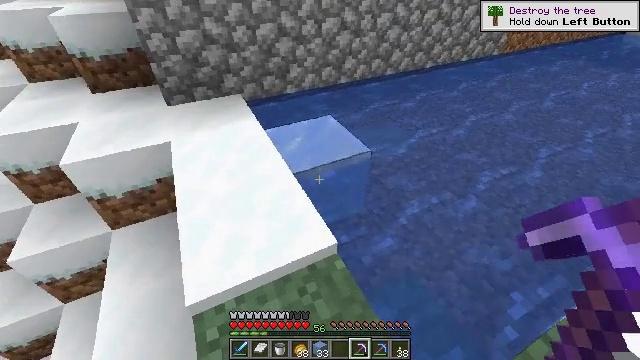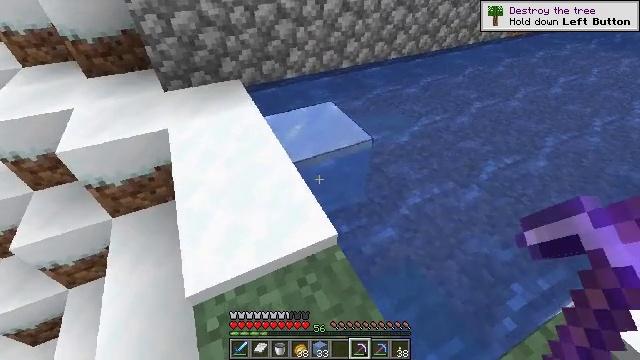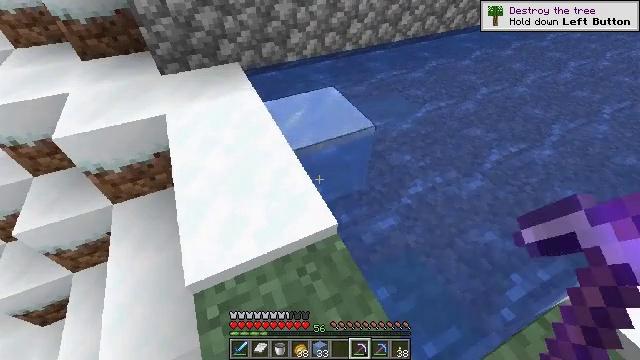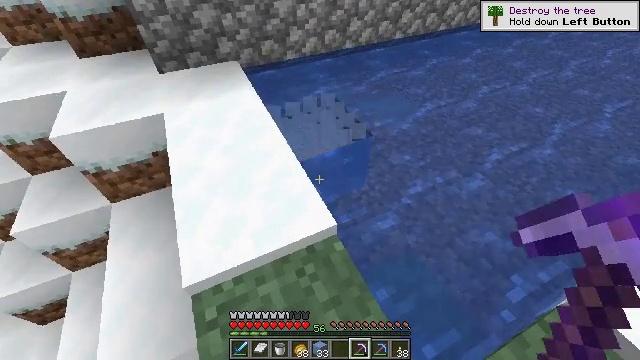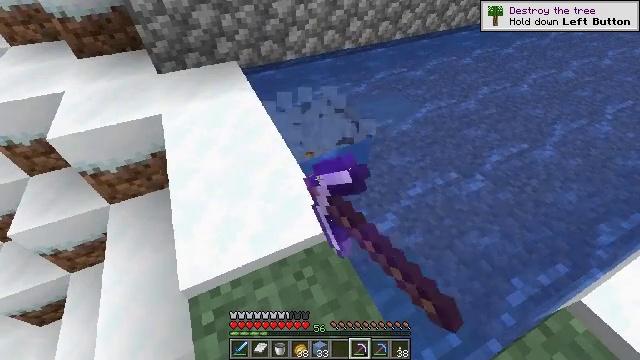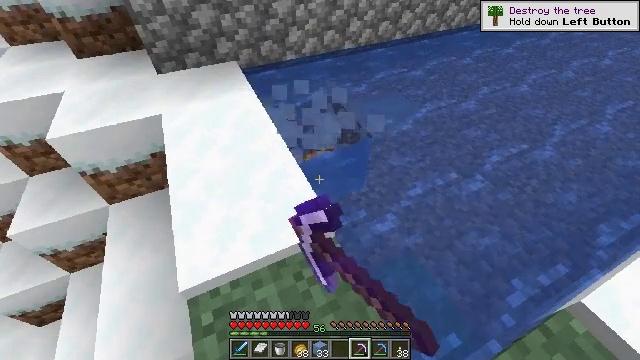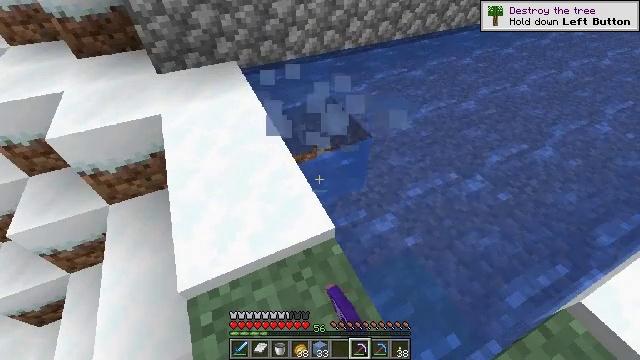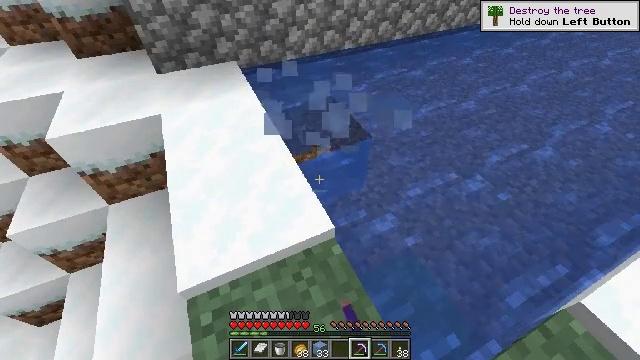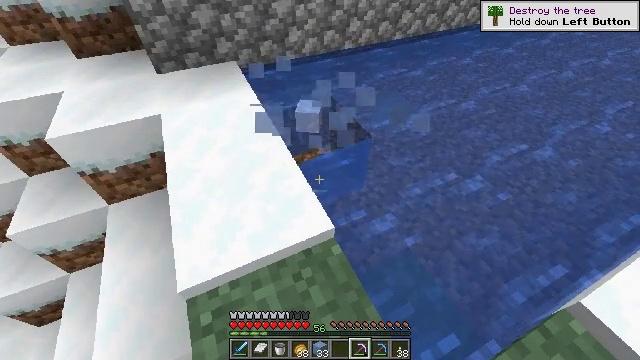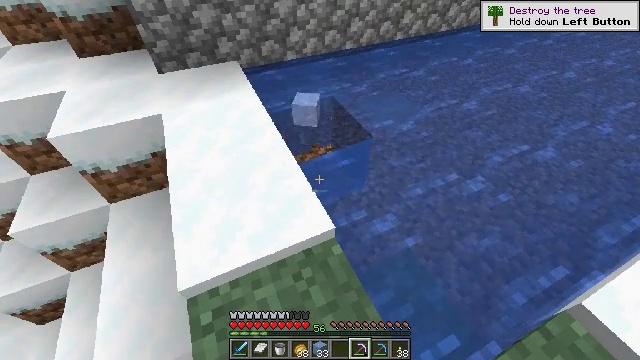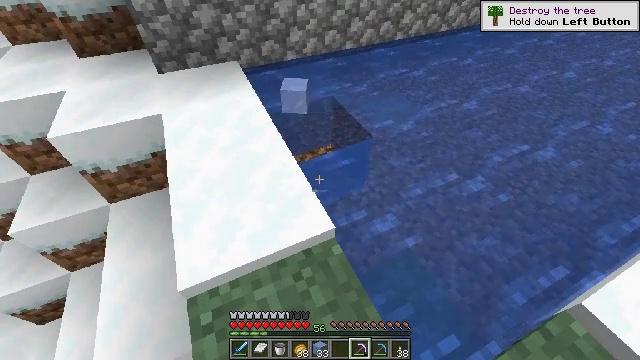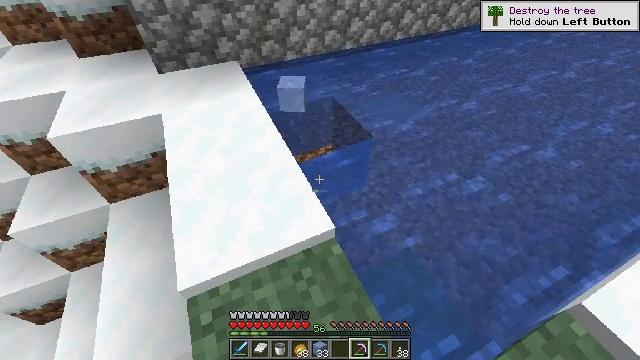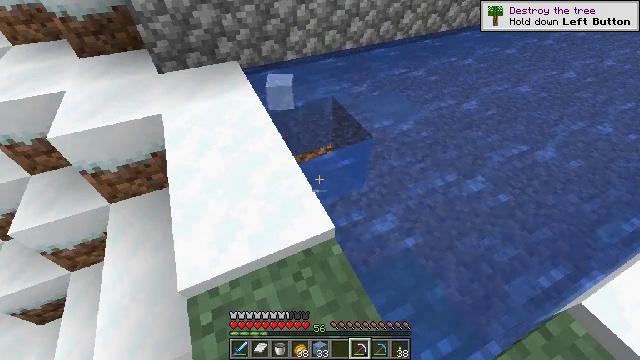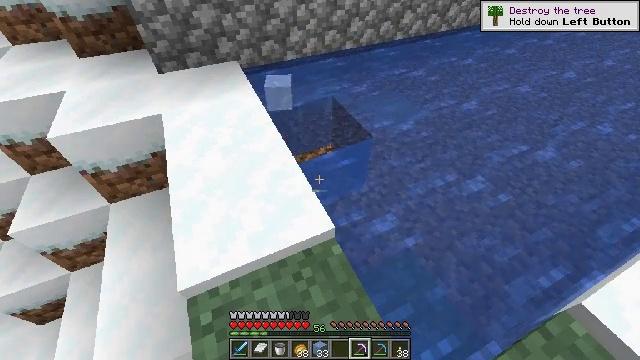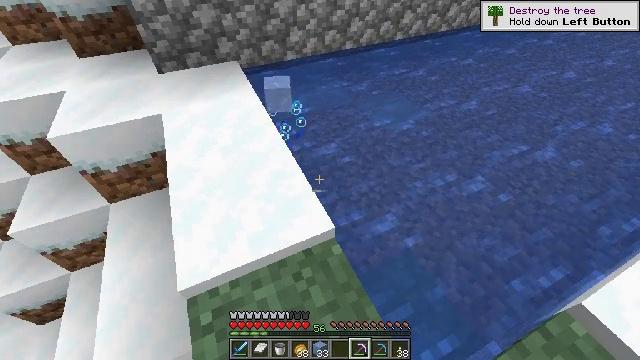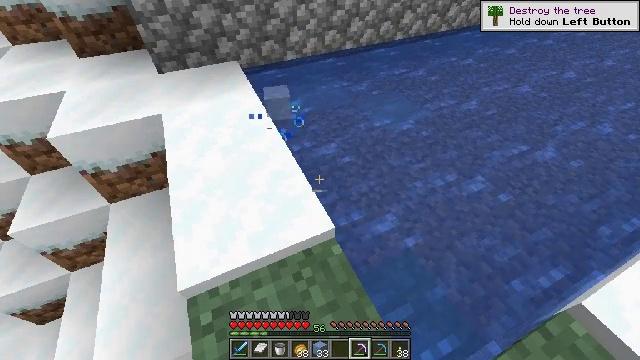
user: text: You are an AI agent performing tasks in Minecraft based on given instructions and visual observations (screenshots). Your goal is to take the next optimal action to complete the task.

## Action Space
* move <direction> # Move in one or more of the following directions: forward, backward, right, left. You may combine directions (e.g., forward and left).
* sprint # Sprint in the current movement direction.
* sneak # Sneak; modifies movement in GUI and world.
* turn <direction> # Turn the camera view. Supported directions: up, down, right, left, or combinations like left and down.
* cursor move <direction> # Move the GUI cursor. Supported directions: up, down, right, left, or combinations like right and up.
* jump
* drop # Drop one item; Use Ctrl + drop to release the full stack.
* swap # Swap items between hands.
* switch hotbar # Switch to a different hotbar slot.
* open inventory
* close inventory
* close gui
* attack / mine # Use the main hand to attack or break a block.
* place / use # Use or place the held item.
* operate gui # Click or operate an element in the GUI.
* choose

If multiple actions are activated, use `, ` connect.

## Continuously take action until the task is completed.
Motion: motion action
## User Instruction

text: Gather ice for building or crafting.
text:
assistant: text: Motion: turn down
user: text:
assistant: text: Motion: turn down
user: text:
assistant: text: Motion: attack / mine
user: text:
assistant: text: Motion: attack / mine
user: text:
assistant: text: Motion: attack / mine
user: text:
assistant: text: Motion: no_op
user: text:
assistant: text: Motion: no_op
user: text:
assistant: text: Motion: no_op
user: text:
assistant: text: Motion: no_op
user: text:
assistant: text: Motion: no_op
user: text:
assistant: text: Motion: no_op
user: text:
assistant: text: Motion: no_op
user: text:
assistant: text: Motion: no_op
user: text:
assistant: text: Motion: no_op
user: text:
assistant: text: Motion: no_op
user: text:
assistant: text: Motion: no_op
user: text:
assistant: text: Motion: no_op
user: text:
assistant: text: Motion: no_op
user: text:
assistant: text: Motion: no_op
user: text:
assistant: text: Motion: no_op
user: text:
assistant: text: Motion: no_op
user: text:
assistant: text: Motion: no_op
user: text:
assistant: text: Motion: no_op
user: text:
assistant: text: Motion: no_op
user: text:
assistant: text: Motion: no_op
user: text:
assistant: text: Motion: no_op
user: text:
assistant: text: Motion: no_op
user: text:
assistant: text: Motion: no_op
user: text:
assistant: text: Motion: no_op
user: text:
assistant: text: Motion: no_op